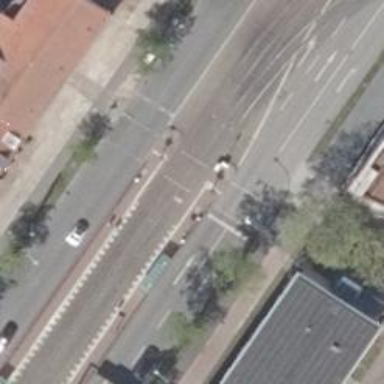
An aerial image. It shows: Crossing with traffic signals.